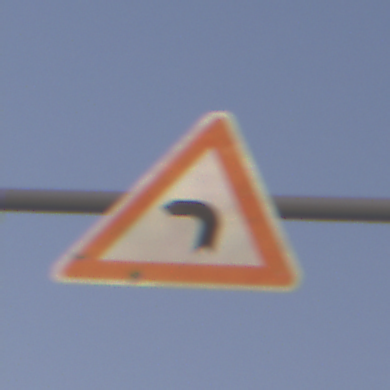
Verkehrszeichen: KurveLinks
Umgebung: Outdoor, RoadRail
Tageszeit: SunriseSunset
Wetter: PartlyCloudy
Licht: Natural
Jahreszeit: NotSpecified
Kontrast: LowContrast